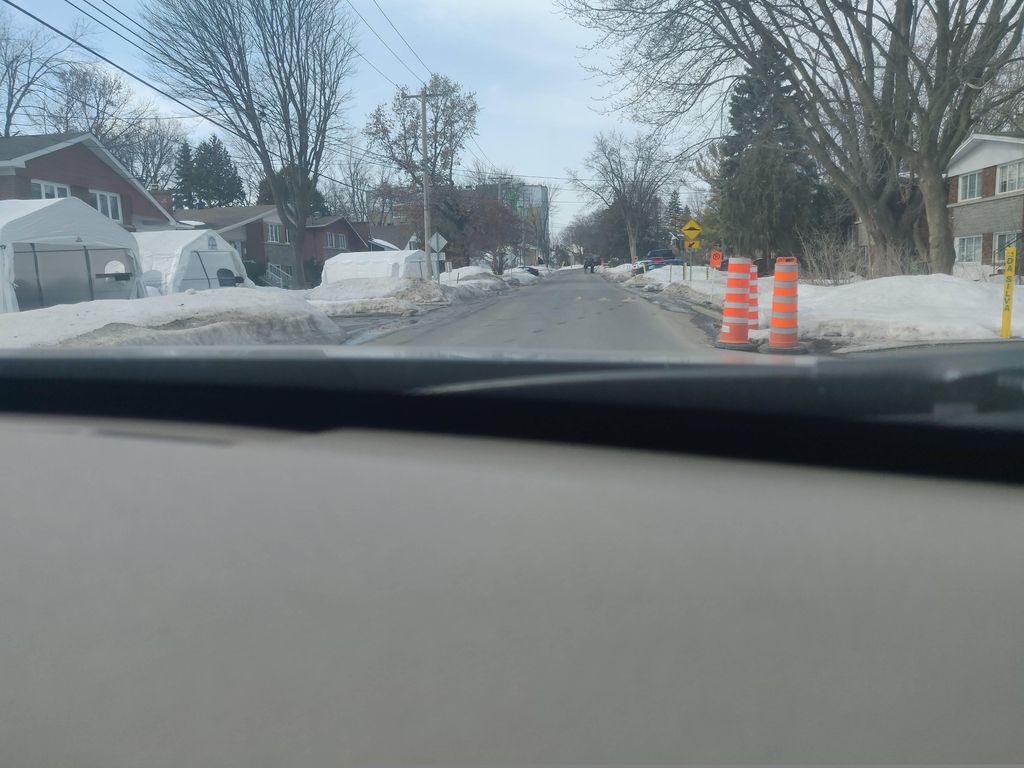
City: montreal